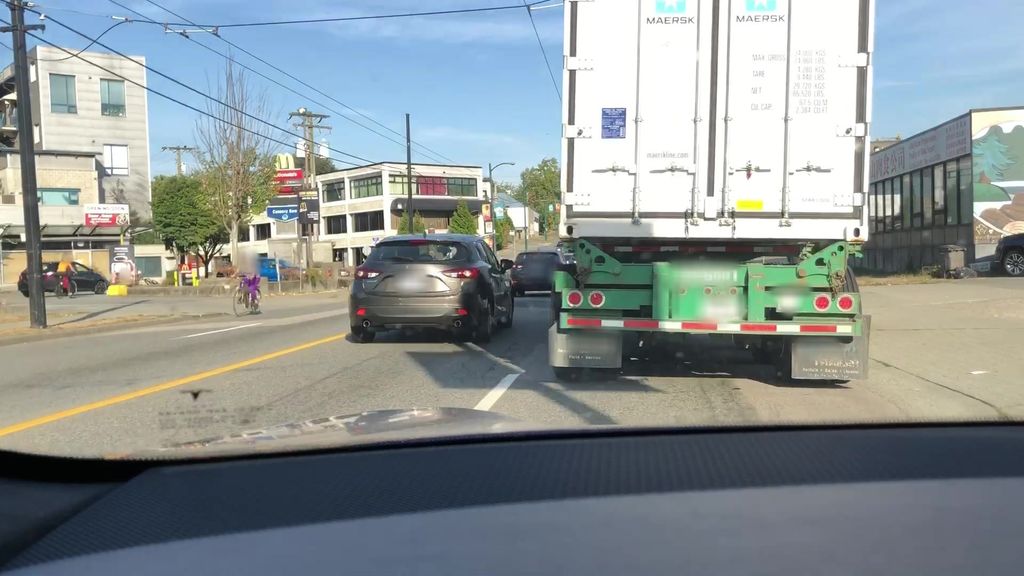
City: vancouver